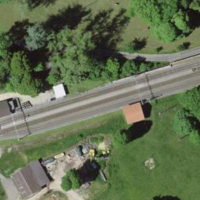
EUNIS habitat code: 24
Species observed at this site:
Larix decidua